Field crop: maize
Growth stage: 2
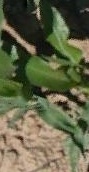
Species: maize